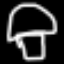
Label: mushroom